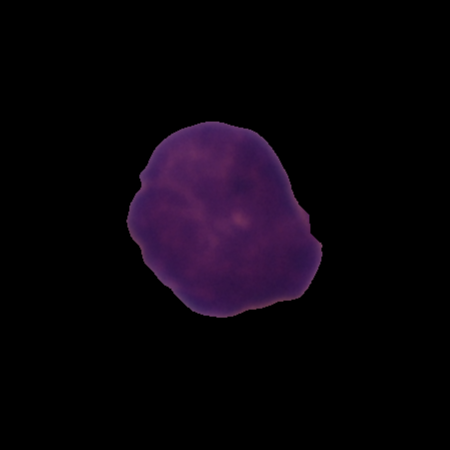
Label: healthy